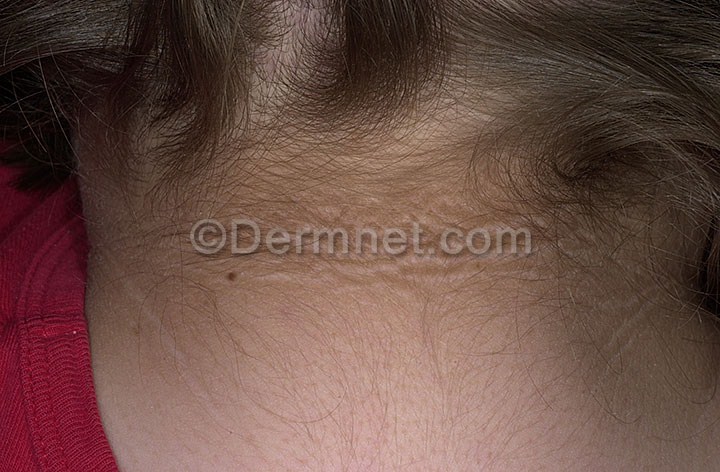
Disease: Systemic Disease